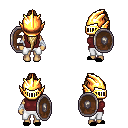
a pixel art fantasy rpg character, female body template, human, tanned skin, maroon sleeveless shirt, white pants, blonde extra-long topknot hairstyle, gold helm, white cloth bandages, black slippers, shield, four views (front, back, left, right), 2x2 character sprite sheet, small pixel art, hard edges, no anti-aliasing